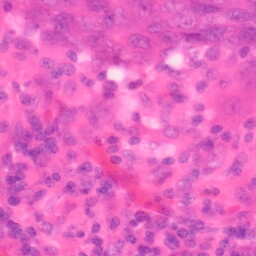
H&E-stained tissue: Colon